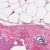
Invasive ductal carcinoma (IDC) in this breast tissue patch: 0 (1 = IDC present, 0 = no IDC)